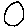
Label: circle